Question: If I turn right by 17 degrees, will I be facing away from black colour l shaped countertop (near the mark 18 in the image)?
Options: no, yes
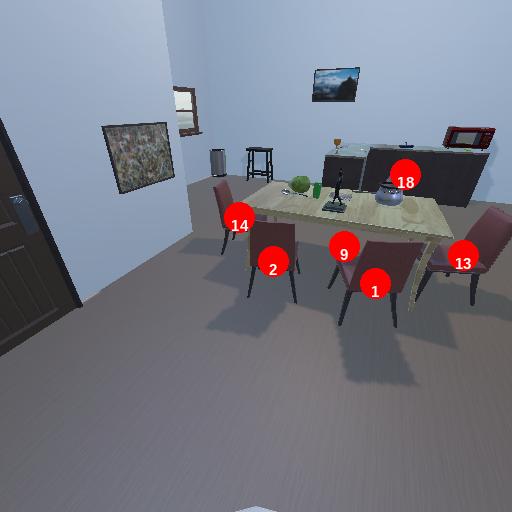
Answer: no